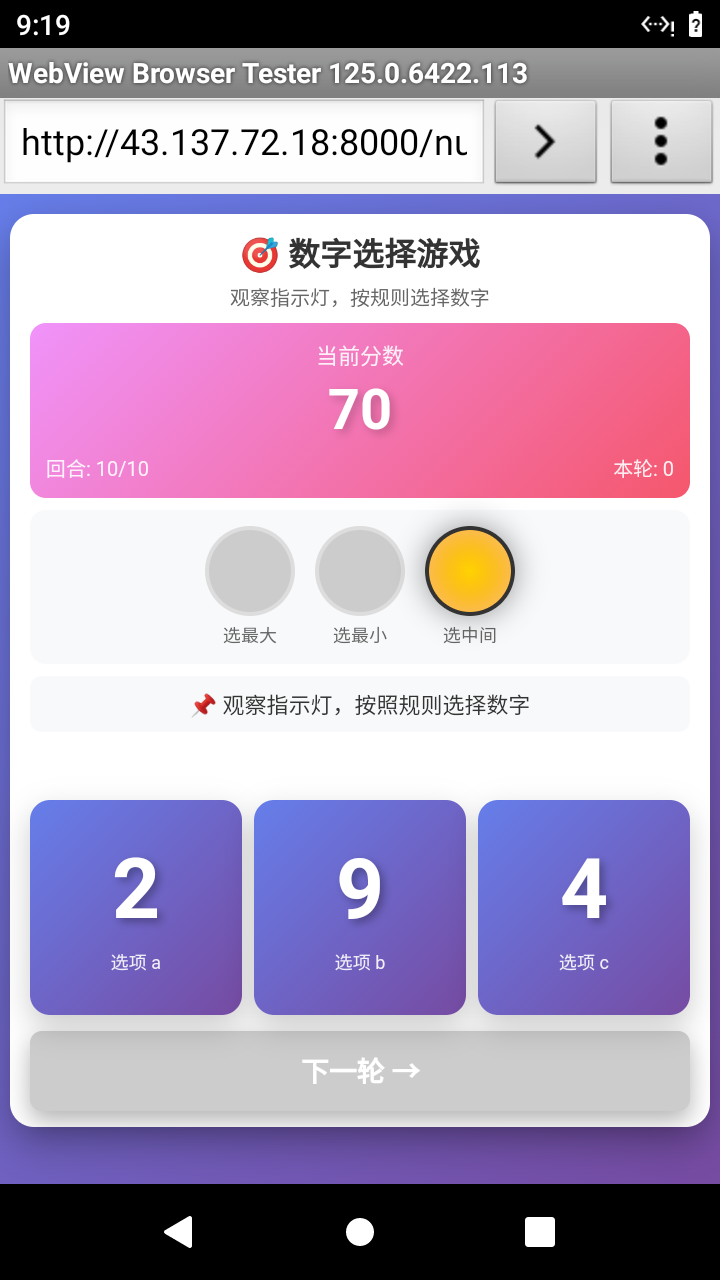

Select the correct number based on the traffic light color.
Answer: 2